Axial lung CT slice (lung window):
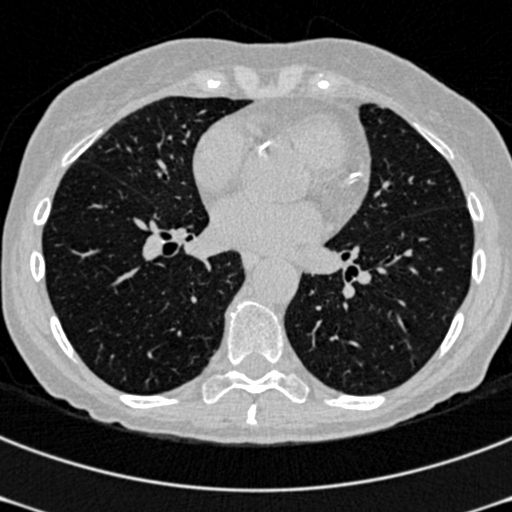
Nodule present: no